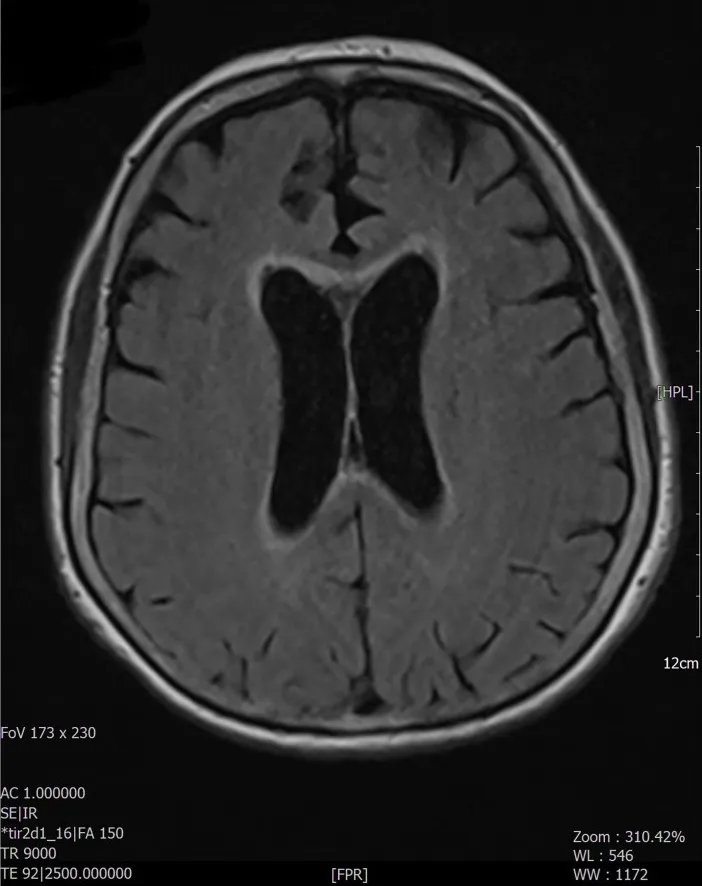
The MRI examination documented the presence, at the level of the brain, of hyperintense alteration, in FLAIR images, involving the anterior portion of the corpus callosum and the peri-ependymal white matter at the level of the lateral ventricles. The remaining brain areas of greater expression of aquaporin 4 (diencephalon, midbrain, a pons) did not appear to be affected.
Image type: radiology (mri)